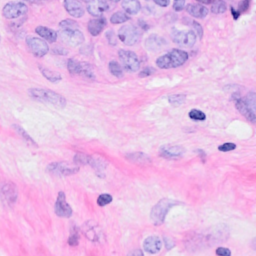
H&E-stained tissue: Breast